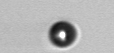
Label: bead